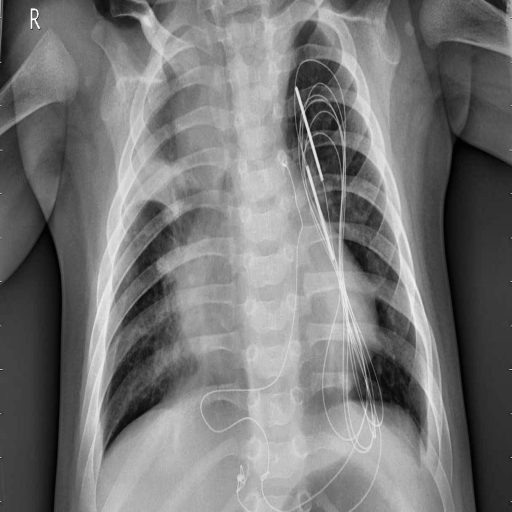
Finding: PNEUMONIA